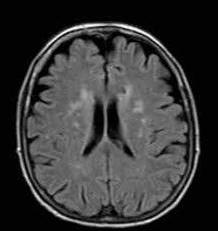
Label: notumor